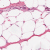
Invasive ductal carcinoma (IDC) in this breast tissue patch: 0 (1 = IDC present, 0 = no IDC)